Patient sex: M
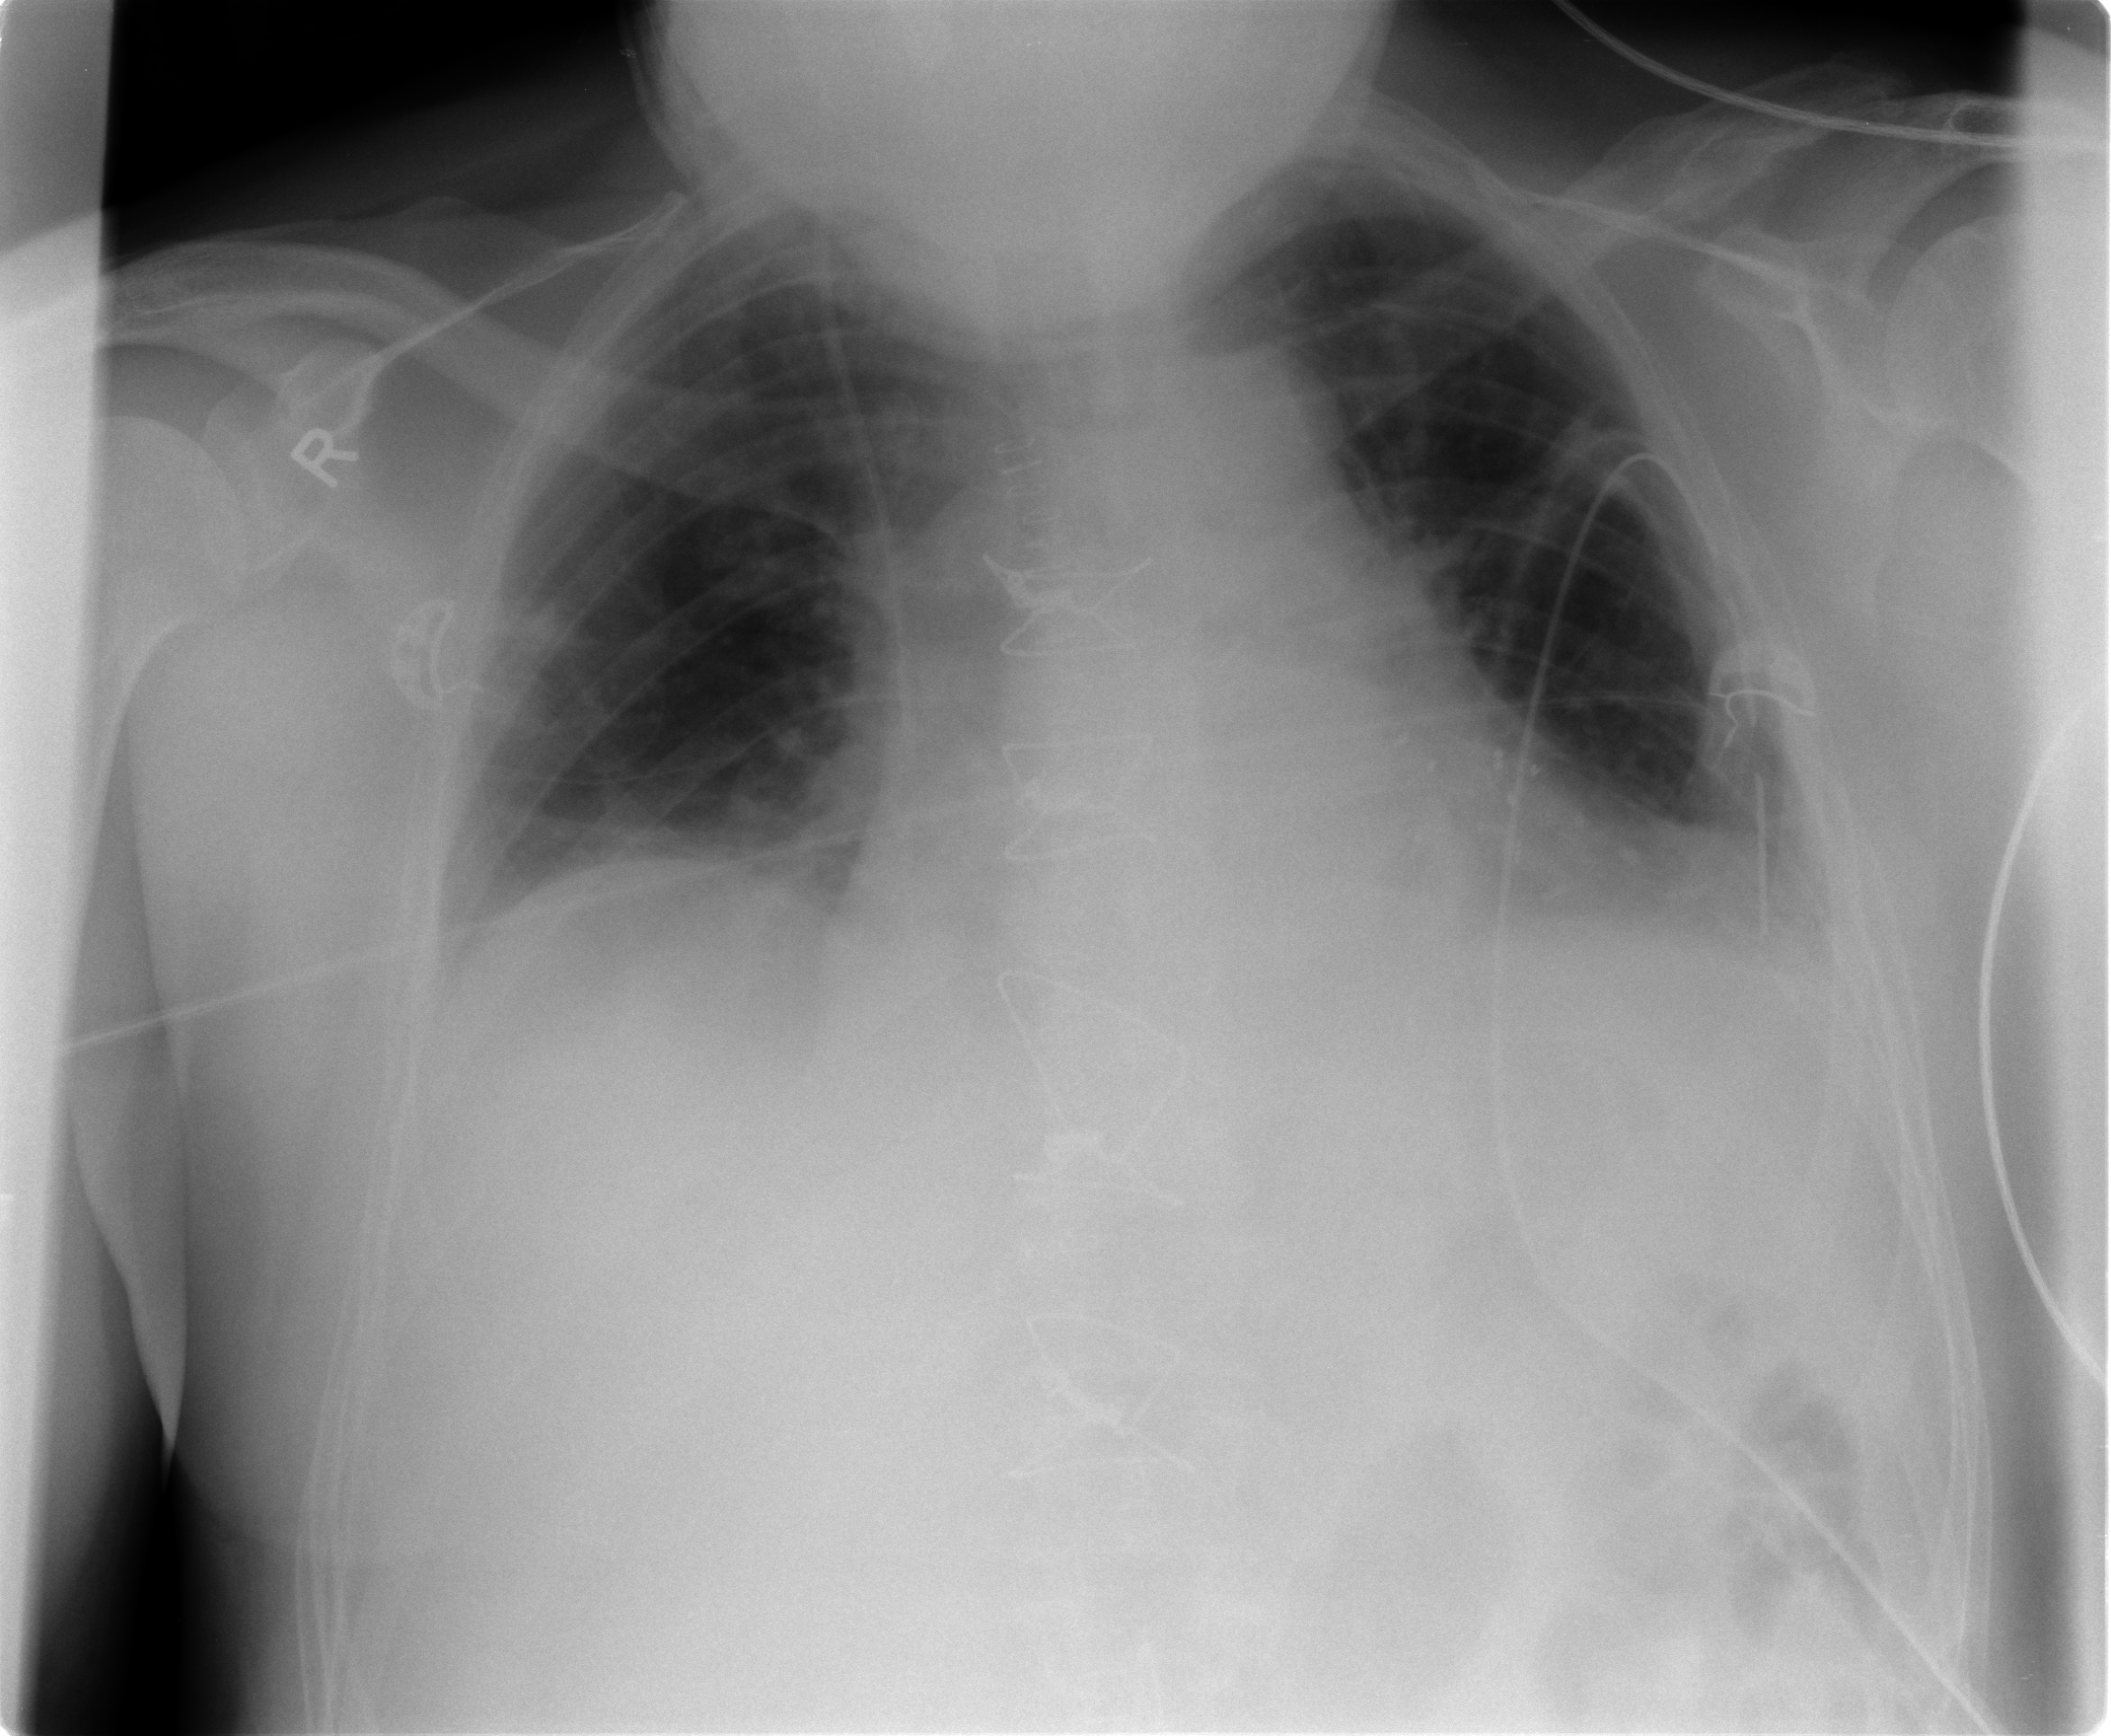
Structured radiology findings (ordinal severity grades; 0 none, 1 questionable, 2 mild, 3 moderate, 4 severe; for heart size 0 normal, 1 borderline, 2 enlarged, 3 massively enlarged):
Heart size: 2
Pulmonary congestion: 0
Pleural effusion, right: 2
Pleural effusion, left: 2
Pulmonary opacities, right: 0
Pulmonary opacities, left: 0
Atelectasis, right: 2
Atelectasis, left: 2